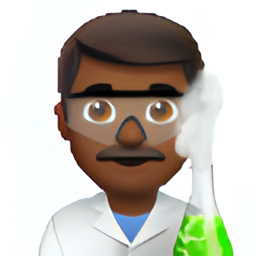
Name: male scientist type 5
Emoji: 👨🏾‍🔬
Group: People & Body
Sub-group: person-role